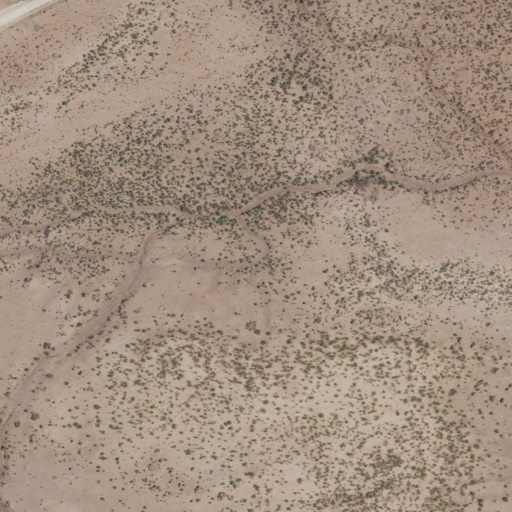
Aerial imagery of valley in Texas named Smith Draw containing only shrub